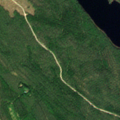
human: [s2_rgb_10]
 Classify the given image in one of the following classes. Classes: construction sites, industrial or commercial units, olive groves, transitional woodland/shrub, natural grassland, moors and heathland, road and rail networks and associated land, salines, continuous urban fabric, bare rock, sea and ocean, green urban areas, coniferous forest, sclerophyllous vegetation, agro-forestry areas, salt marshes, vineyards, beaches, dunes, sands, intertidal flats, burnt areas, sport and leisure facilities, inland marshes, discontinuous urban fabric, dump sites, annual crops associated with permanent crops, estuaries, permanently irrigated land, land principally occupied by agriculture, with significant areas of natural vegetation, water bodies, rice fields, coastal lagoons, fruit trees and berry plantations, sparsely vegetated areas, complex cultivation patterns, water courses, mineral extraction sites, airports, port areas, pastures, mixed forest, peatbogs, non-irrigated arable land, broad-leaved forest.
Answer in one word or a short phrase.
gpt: coniferous forest, mixed forest, water bodies